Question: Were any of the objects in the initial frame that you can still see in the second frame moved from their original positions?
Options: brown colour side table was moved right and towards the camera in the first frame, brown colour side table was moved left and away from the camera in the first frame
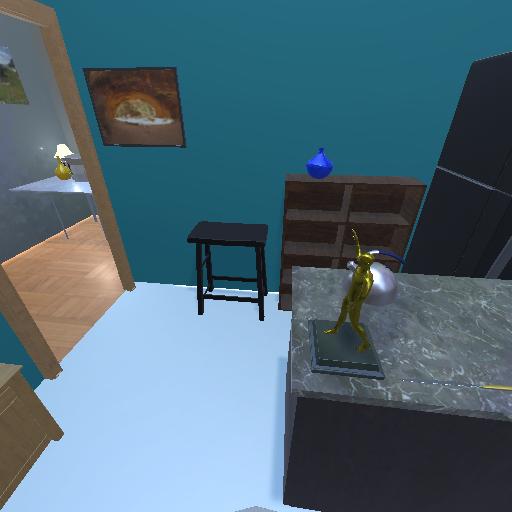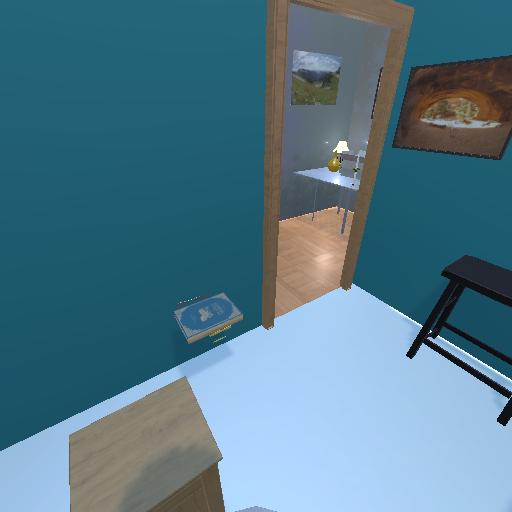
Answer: brown colour side table was moved right and towards the camera in the first frame